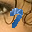
Label: 7